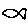
Label: fish